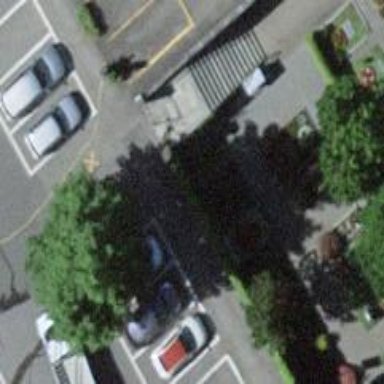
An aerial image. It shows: Set of concrete steps.